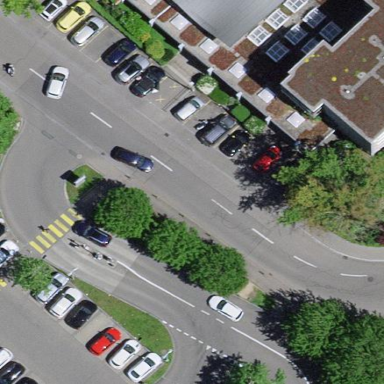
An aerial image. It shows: Street side parking area.